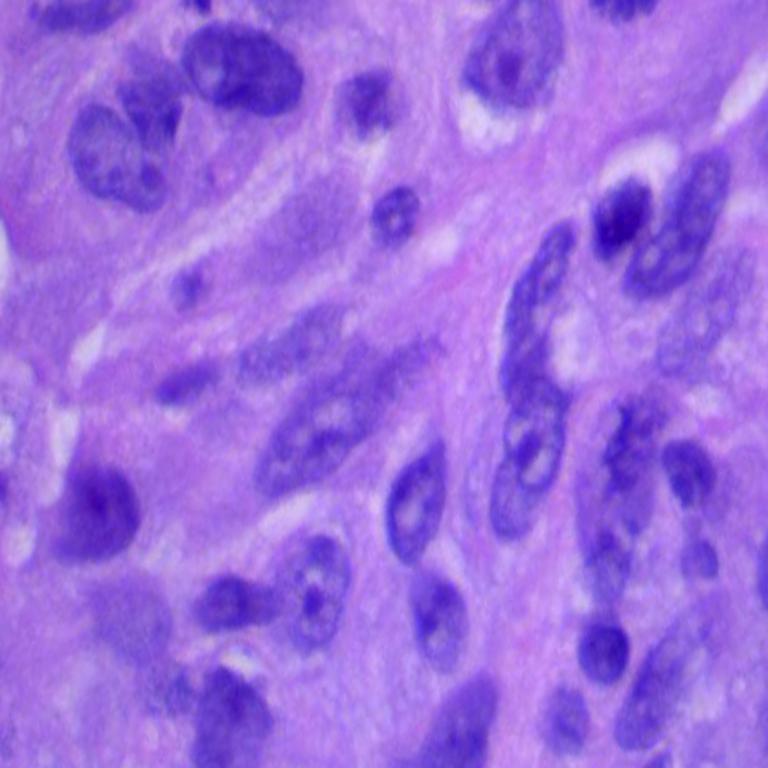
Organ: lung
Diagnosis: squamous carcinomas